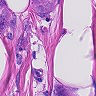
Metastatic tissue present: yes